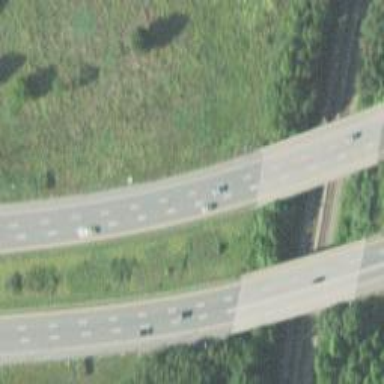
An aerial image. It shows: View of motorway.